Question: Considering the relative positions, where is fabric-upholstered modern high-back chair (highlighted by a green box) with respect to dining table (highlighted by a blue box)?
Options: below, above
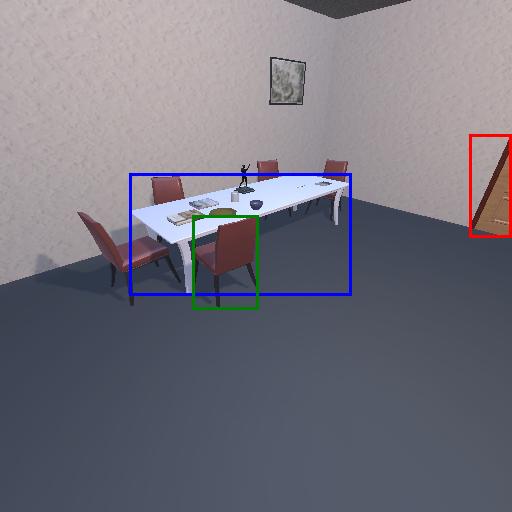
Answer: below